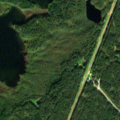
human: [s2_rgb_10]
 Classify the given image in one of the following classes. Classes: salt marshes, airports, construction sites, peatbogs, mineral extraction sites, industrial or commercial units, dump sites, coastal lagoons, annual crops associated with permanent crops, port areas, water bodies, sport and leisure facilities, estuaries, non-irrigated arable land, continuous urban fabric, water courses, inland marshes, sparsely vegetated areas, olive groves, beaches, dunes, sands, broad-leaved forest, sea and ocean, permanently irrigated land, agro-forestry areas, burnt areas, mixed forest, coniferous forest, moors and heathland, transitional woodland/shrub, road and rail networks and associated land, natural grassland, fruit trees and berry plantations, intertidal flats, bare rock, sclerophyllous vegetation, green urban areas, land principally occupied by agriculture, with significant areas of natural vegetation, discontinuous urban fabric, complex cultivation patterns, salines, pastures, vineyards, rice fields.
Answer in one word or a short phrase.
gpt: coniferous forest, mixed forest, water bodies